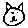
Label: cat